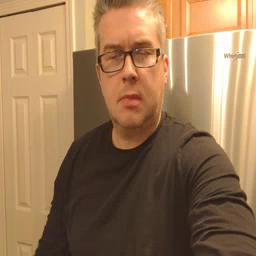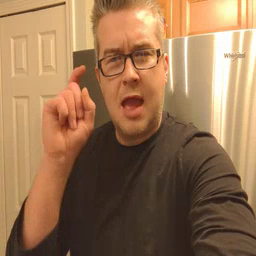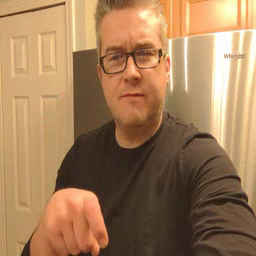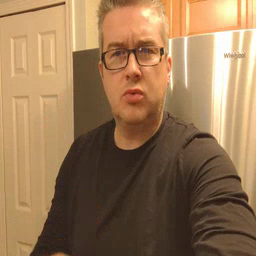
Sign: haveto